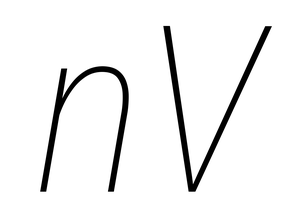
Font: Roboto-Italic_Condensed_Thin_Italic